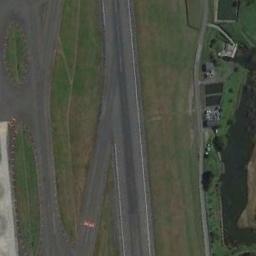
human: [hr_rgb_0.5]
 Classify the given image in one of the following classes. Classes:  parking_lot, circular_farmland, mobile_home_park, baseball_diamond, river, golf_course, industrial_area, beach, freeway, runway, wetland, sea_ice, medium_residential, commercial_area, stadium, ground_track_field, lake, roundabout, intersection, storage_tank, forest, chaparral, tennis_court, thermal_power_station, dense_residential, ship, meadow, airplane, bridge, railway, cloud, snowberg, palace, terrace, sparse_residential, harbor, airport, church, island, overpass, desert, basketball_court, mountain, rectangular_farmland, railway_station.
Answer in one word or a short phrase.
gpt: runway